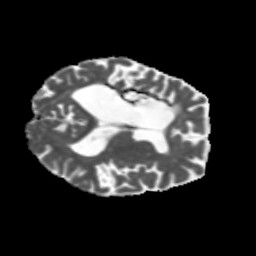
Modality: MD
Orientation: axial
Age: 53
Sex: female
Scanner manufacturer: siemens
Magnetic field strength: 3 T
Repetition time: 5.47 s
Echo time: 0.0854 s